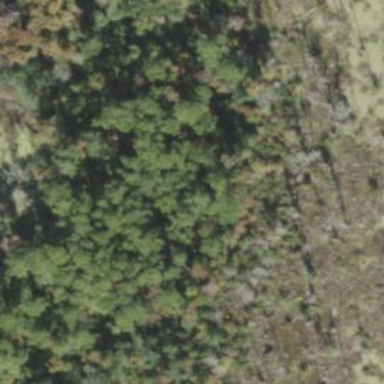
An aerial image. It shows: Mixed leaf woodland.